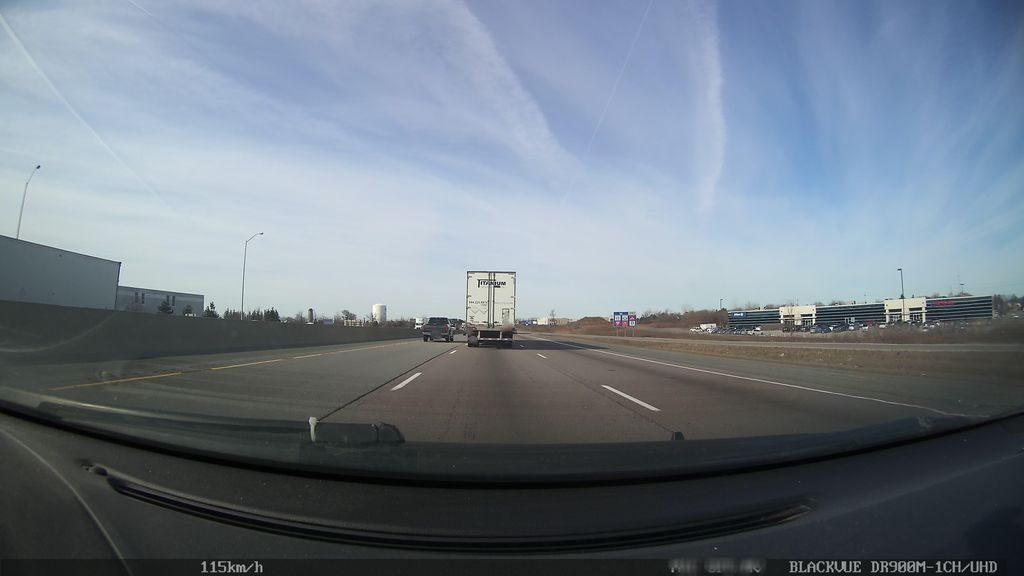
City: kitchener-waterloo